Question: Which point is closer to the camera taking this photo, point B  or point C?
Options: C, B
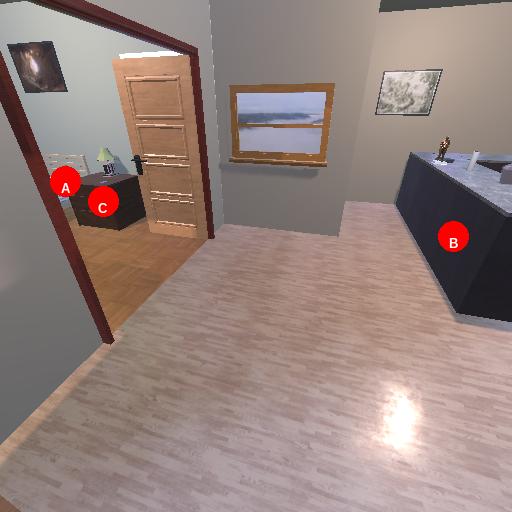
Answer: C